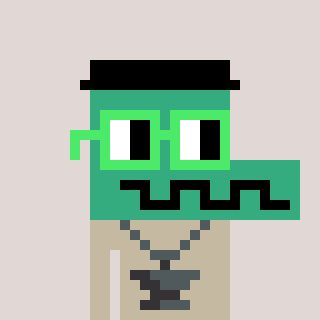
a pixel art character with square light green glasses, a crocodile-shaped head and a bege-colored body on a warm background